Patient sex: F
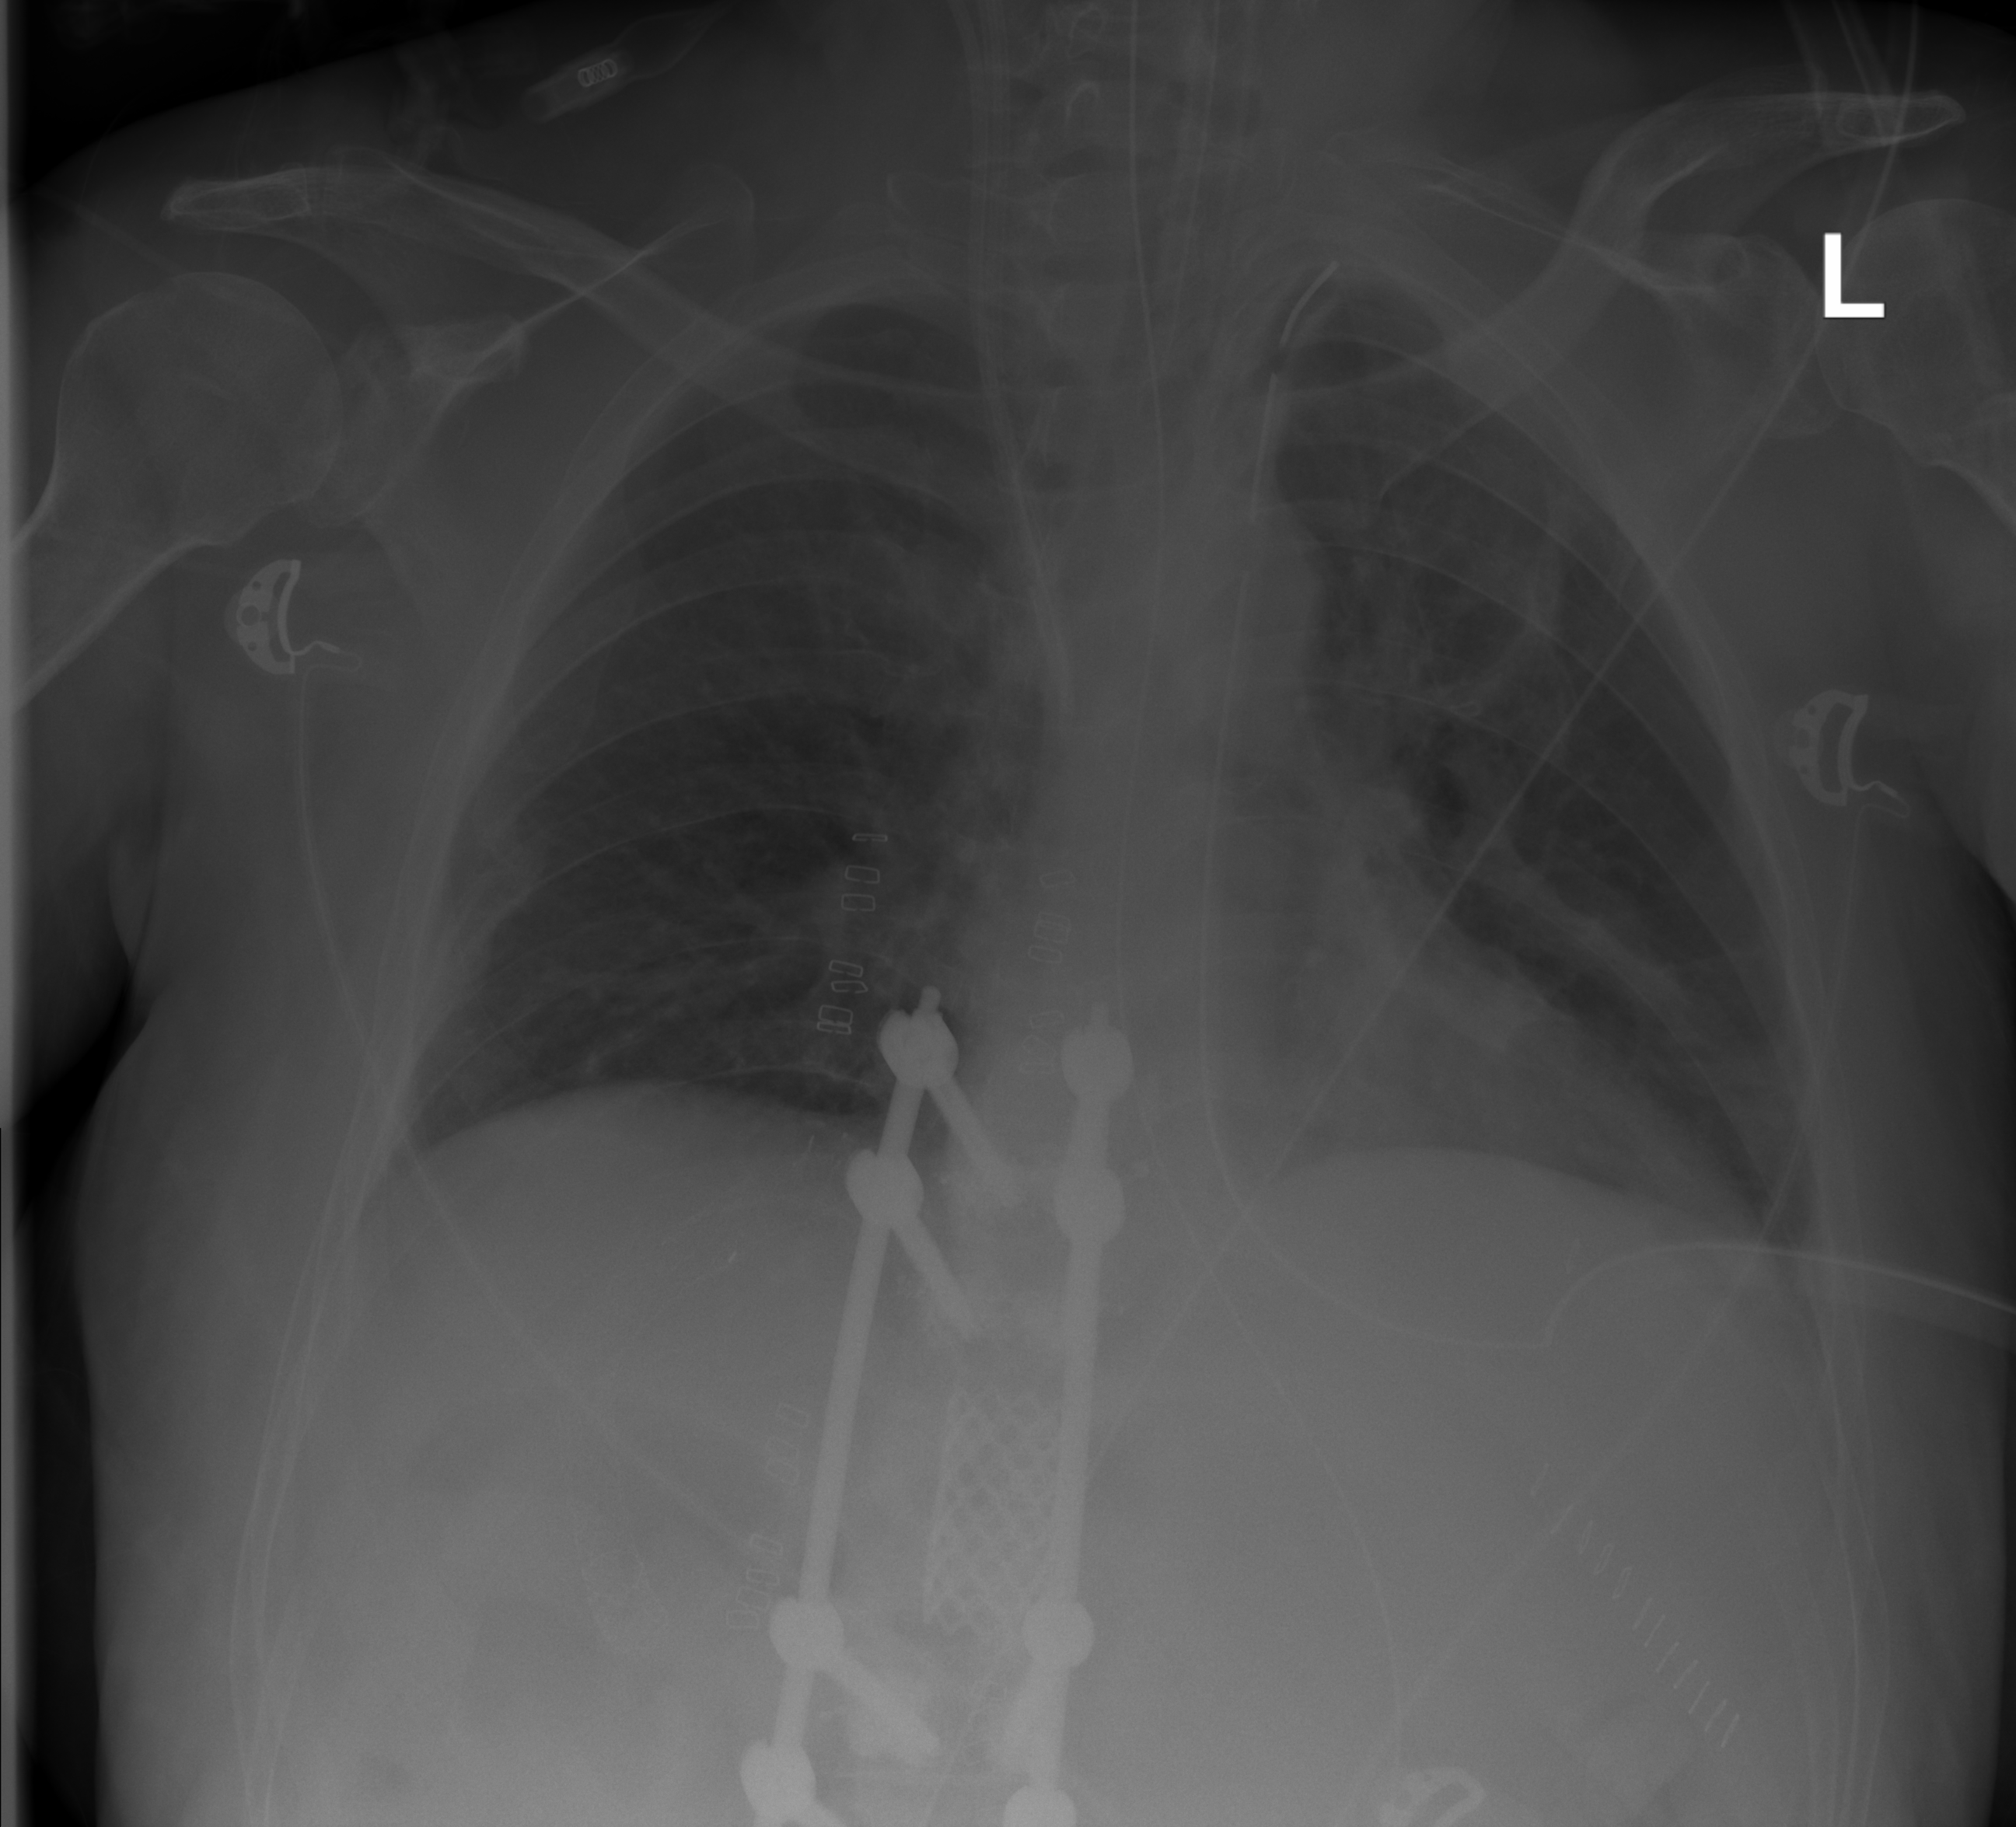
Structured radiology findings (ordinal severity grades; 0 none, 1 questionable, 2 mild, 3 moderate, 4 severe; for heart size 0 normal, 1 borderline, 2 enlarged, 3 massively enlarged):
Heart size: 0
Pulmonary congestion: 0
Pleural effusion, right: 0
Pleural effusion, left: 0
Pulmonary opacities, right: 0
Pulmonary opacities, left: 2
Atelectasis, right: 2
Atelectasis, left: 2